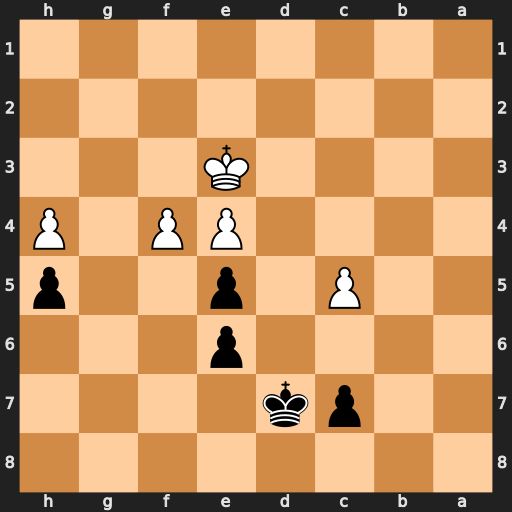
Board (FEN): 8/2pk4/4p3/2P1p2p/4PP1P/4K3/8/8
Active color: b
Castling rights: -
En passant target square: -
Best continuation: Kc6 f5 exf5